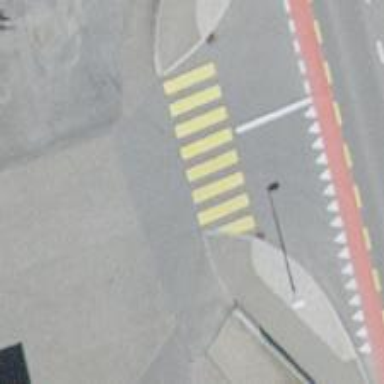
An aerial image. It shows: Uncontrolled zebra crossing with zebra markings.